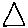
Label: triangle